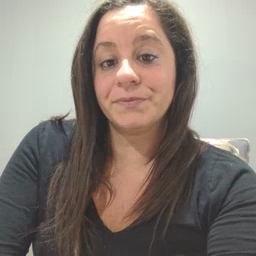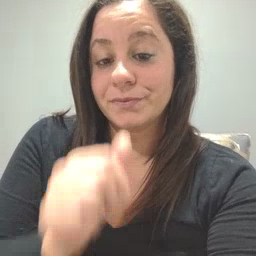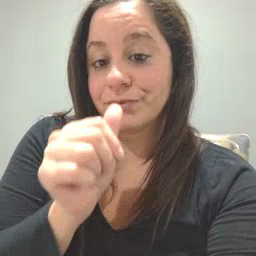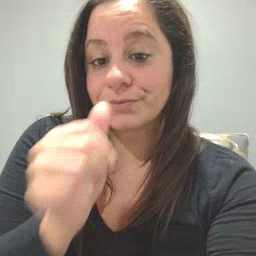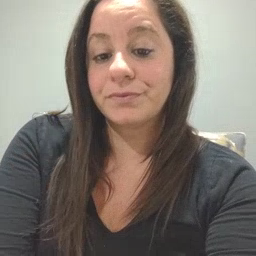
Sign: nuts